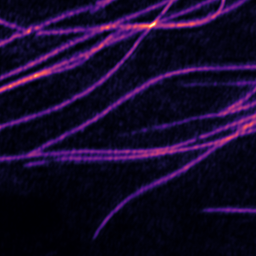
Label: Super-resolution Microtubules image